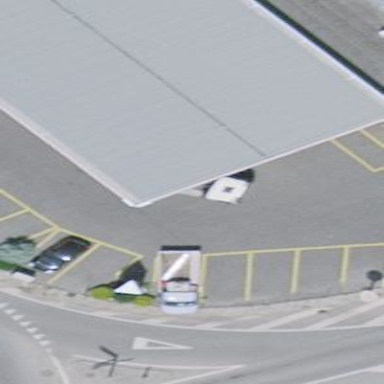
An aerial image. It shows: Fuel amenity located on the roof of building.